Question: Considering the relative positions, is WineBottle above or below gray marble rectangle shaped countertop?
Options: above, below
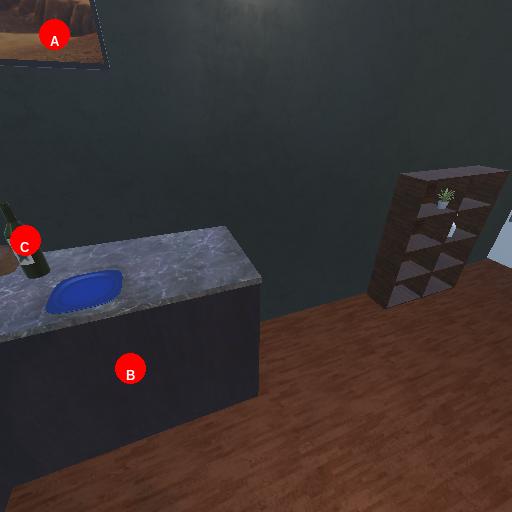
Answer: above